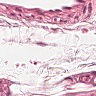
Metastatic tissue present: no